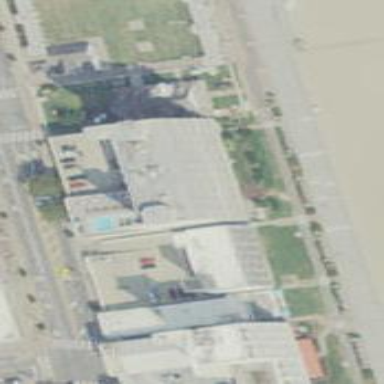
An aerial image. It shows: Hotel building.